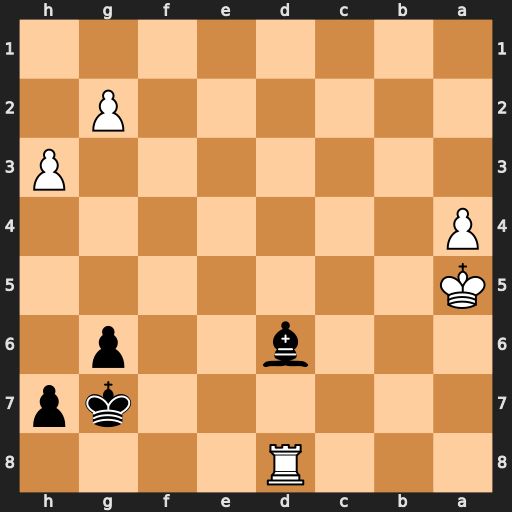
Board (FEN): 3R4/6kp/3b2p1/K7/P7/7P/6P1/8
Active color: b
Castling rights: -
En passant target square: -
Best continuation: Bc7+ Kb5 Bxd8